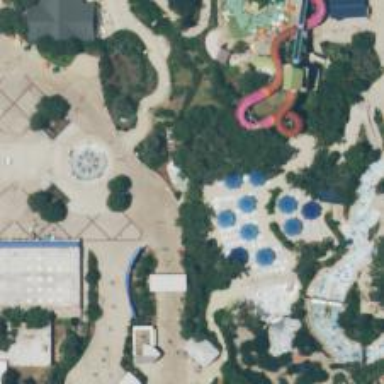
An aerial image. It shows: Water slide attraction.